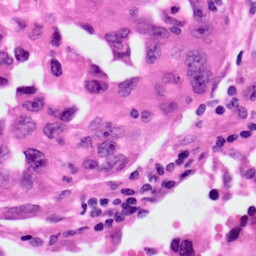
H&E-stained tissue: Lung